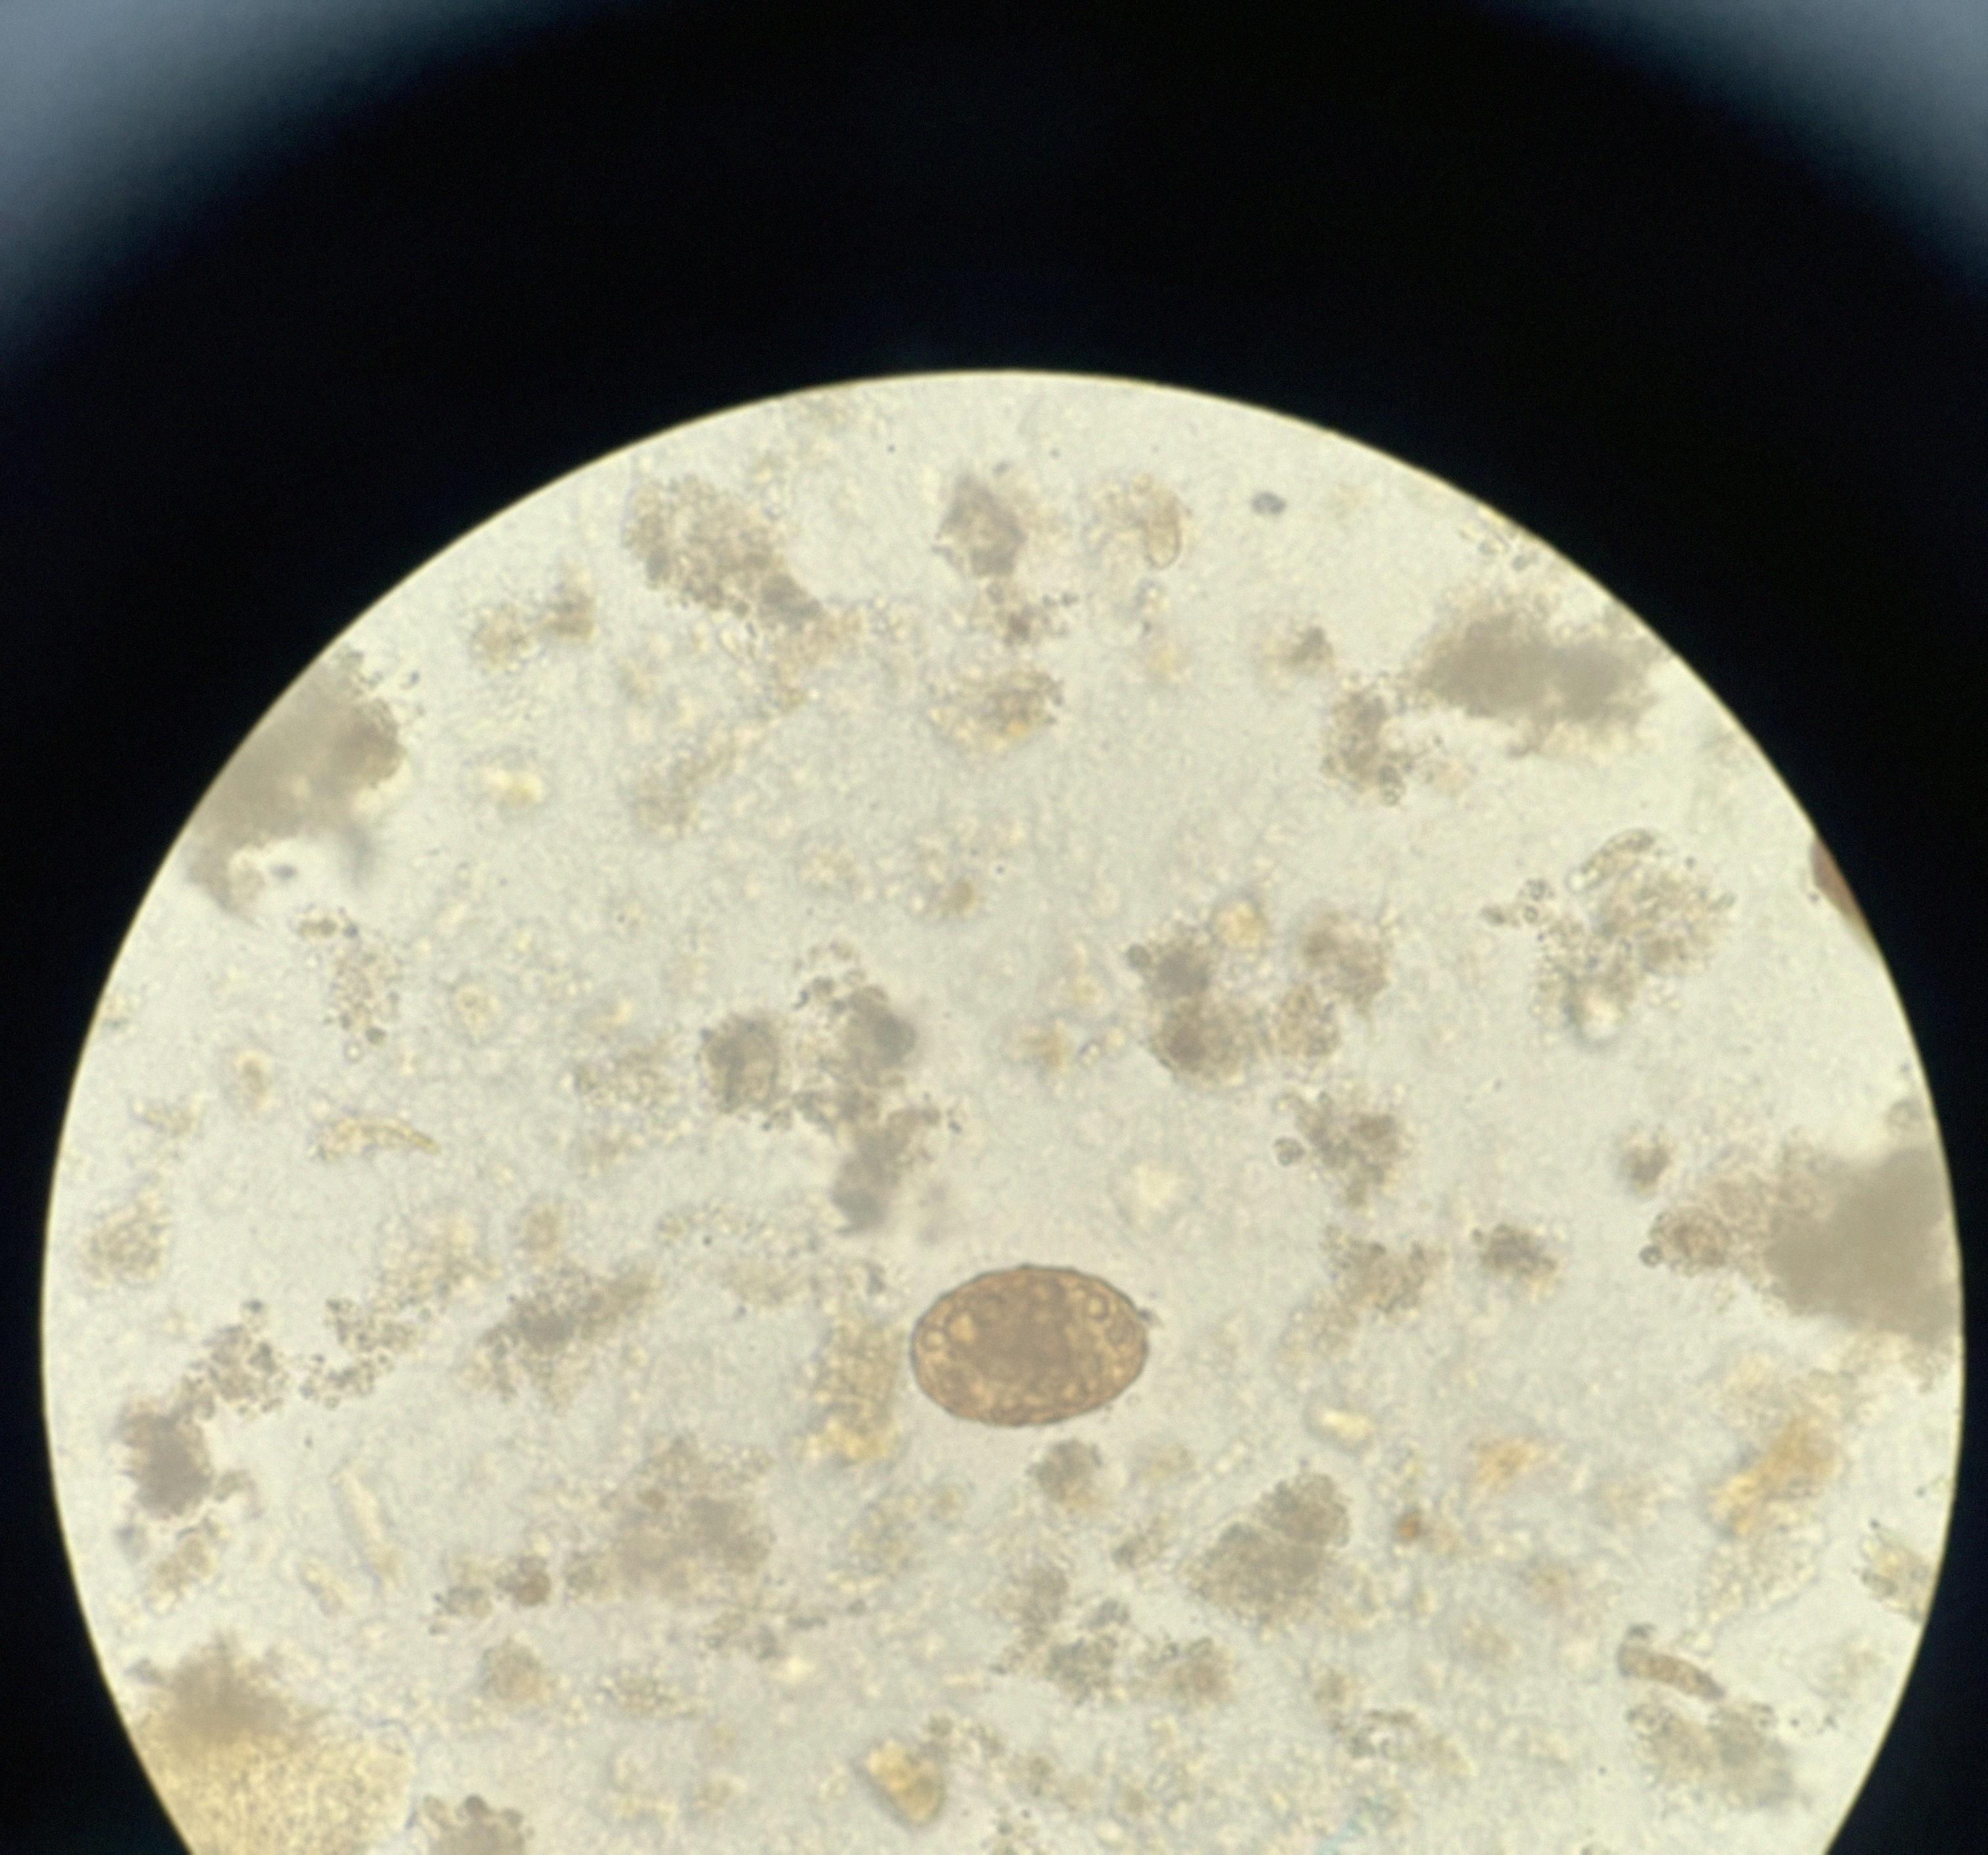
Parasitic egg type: Ascaris lumbricoides